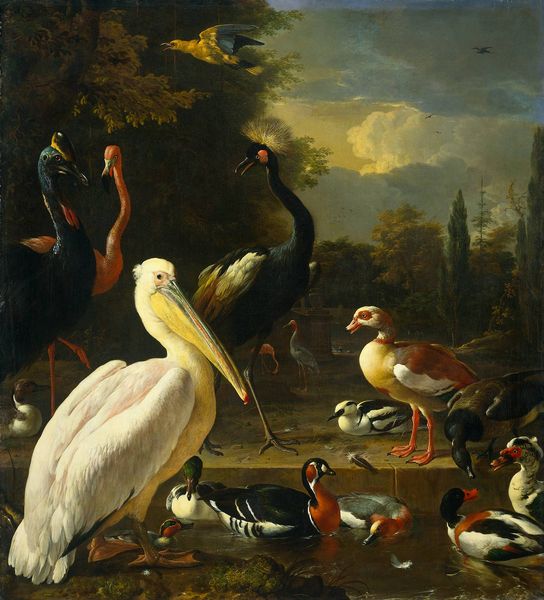
Titel: A Pelican and Other Birds Near a Pool, known as 'The Floating Feather'
Künstler: Melchior d' Hondecoeter
Standort: Amsterdam
Institution: Rijksmuseum
Schlagwörter: baum, blau, dunkel, feder, flügel, fuß, gemälde, himmel, vogel, wasser, weiß, wolken, baden, bäume, fluss, gelb, grün, landschaft, see, teich, ufer, abend, braun, brust, bunt, grau, licht, nacht, orange, schwarz, gras, park, rot, tier, tiere, versammlung, augen, federn, stein, hals, öl, natur, pappel, pappeln, vögel, busch, büsche, auge, familie, pflanzen, gebeugt, rosa, wald, fliegen, weiher, garten, beine, bewölkt, hellblau, farbig, füße, pfütze, ente, gans, schnabel, studie, nachmittag, hellgrün, enten, idylle, ölgemälde, essen, pupillen, gestreift, spiegeln, zehen, strauß, waldrand, kante, bad, paradies, flug, schwimmen, idyllisch, lichtung, zeh, tauchen, pfau, eichelhäher, emu, ene, entenhaus, erpel, fichte, flamingo, gespreizt, grasbüschel, gänse, heiter, hälse, kopfputz, krallen, kranich, küken, laubbaum, nadelbaum, ornithologie, pelikan, päume, reiher, schlamm, schnäbel, schnäbeln, schwimmhäute, snad, spiegelbilde, stelzen, stockente, sumfp, sumpf, tanne, tierpark, tierwelt, treffen, vogelpark, wasservögel, watscheln, wld, zoo, leuchtend, huhn, papagei, flossen, wasservogel, storch, arten, tropisch, gefider, artenvielfalt, mandarinente, kasuar, trpenvögel, schuhschnabel, pirol, brandgans